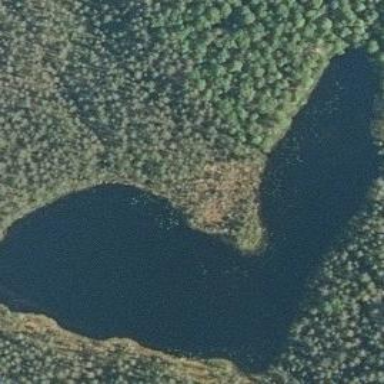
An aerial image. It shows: Pond surrounded by natural water.